Field crop: maize
Growth stage: 2
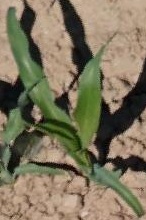
Species: maize